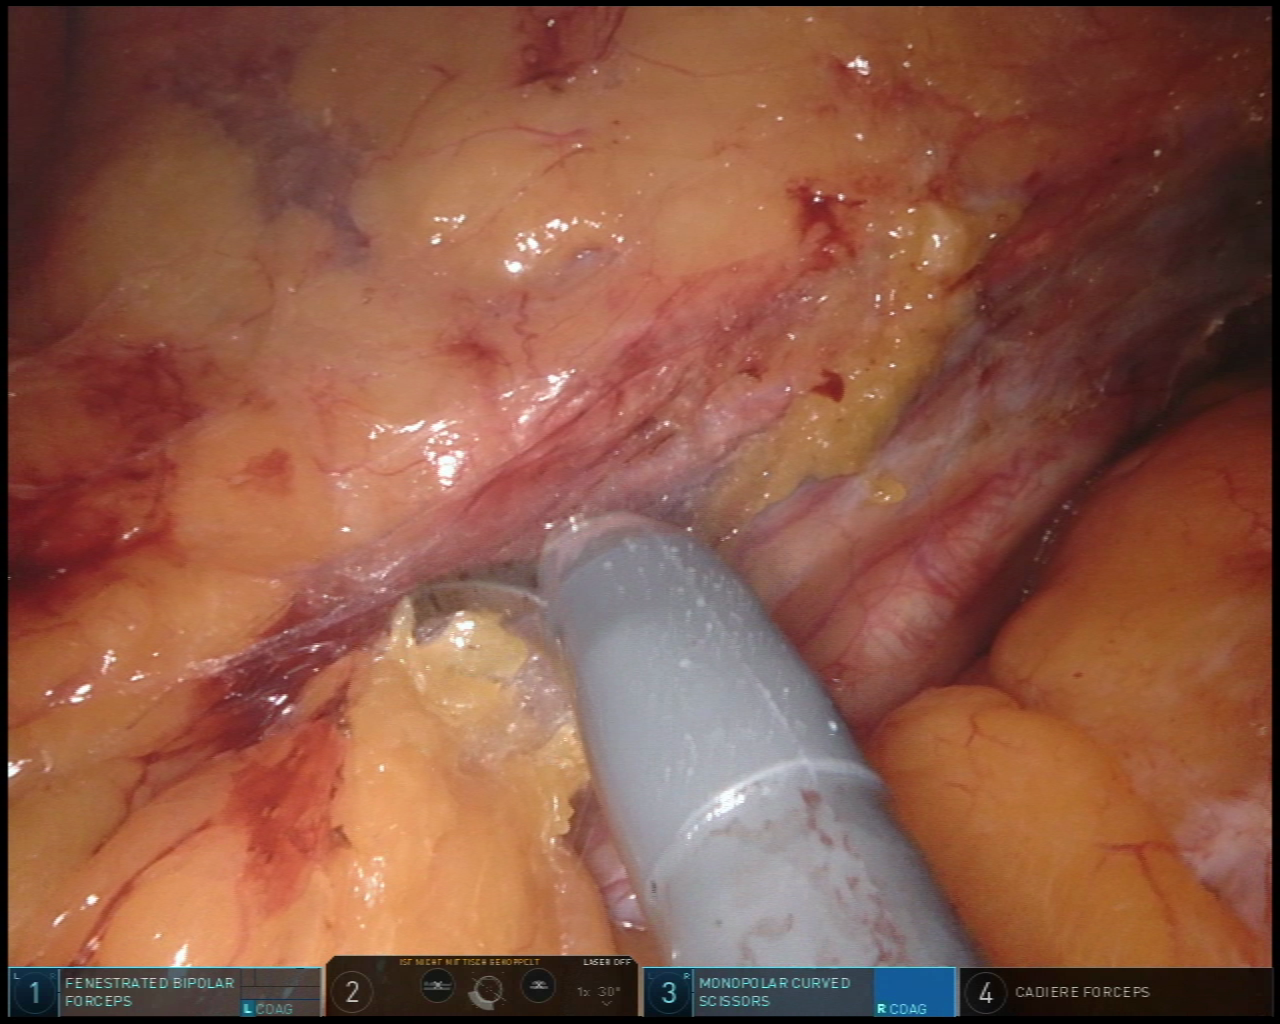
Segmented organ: ureter
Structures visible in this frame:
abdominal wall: no
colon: no
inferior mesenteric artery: no
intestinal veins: no
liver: no
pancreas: no
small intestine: no
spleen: no
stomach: no
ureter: yes
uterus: no
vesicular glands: no